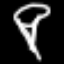
Label: diamond